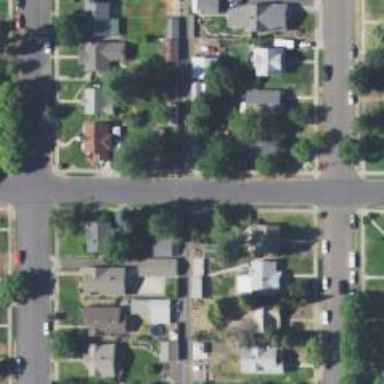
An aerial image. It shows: Alley classified as service road.